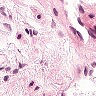
Metastatic tissue present: no